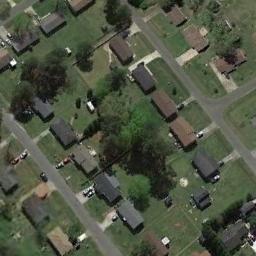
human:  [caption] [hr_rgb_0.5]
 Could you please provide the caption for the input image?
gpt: There are many buildings in medium residential area .

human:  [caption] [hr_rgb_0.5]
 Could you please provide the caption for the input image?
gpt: The medium residential area has some neatly arranged houses and trees on the grass and some roads go through the medium residential area .

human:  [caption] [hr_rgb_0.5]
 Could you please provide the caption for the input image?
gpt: Medium-sized houses are surrounded by green trees .

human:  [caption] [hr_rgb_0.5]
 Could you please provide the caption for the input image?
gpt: The medium residential is on the grass next to the road .

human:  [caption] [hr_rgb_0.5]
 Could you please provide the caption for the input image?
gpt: There are some buildings on green lawns on the medium residential area .